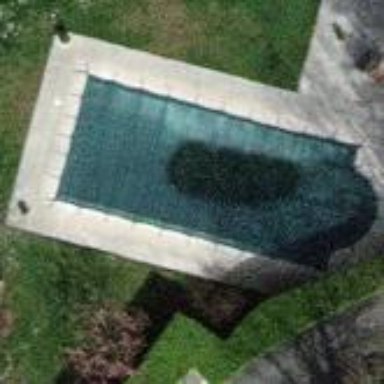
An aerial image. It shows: Swimming pool located in leisure land.